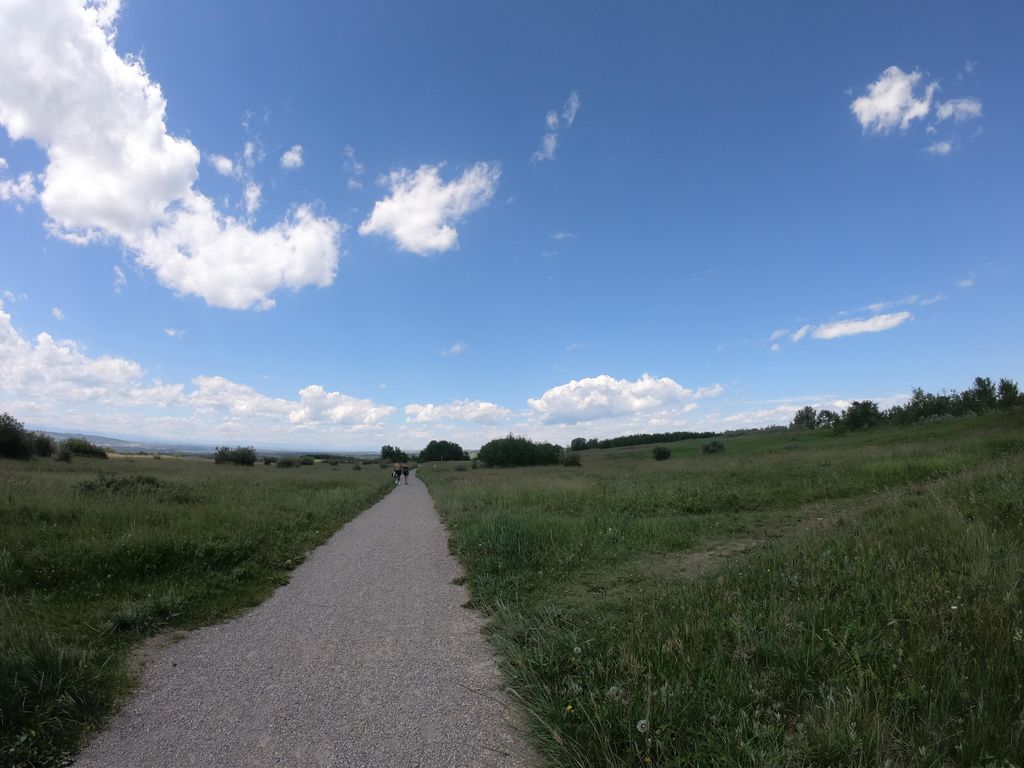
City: calgary